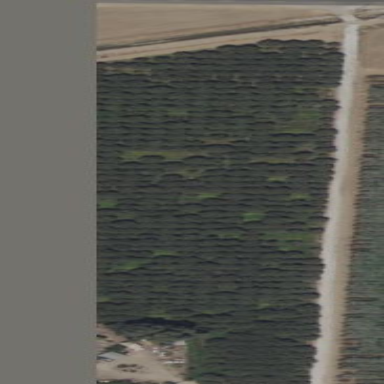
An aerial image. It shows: Orchard.